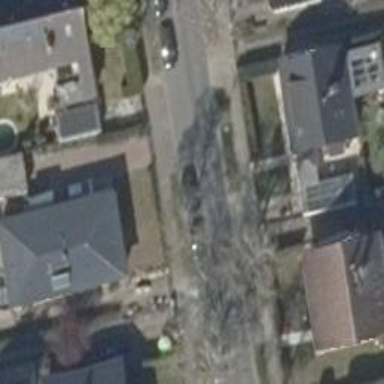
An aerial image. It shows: Deciduous tree with broadleaved leaves.